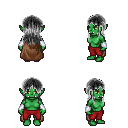
a pixel art fantasy rpg character, female body template, orc, green skin, brown cape, red pants, gray unkempt hairstyle, white cloth bracers, four views (front, back, left, right), 2x2 character sprite sheet, small pixel art, hard edges, no anti-aliasing